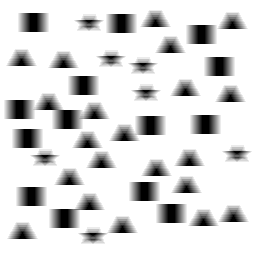
Squares: 14
Triangles: 21
Stars: 7
Total shapes: 42